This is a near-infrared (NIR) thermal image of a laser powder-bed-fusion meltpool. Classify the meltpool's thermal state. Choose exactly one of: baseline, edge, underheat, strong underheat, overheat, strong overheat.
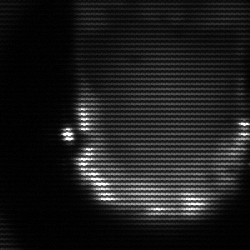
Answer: baseline